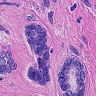
Metastatic tissue present: yes